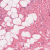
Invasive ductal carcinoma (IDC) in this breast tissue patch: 0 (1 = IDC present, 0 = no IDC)